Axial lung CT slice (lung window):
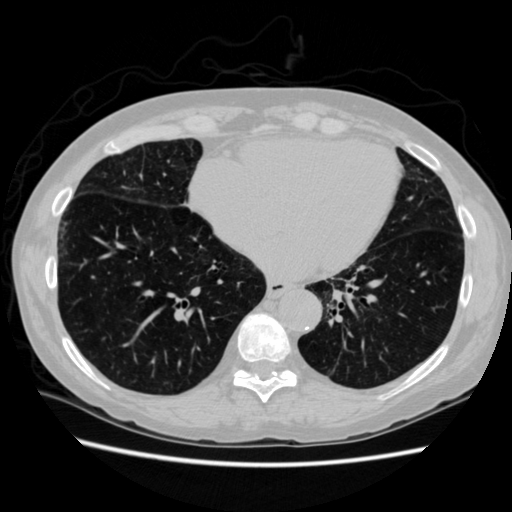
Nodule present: no